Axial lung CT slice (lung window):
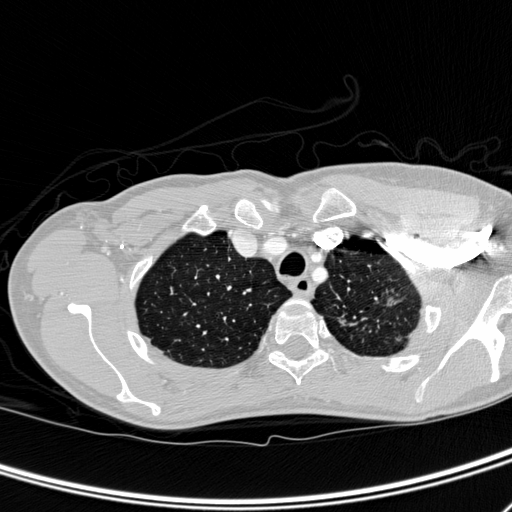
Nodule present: no